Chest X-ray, PA view. Patient: 55 years old, sex F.
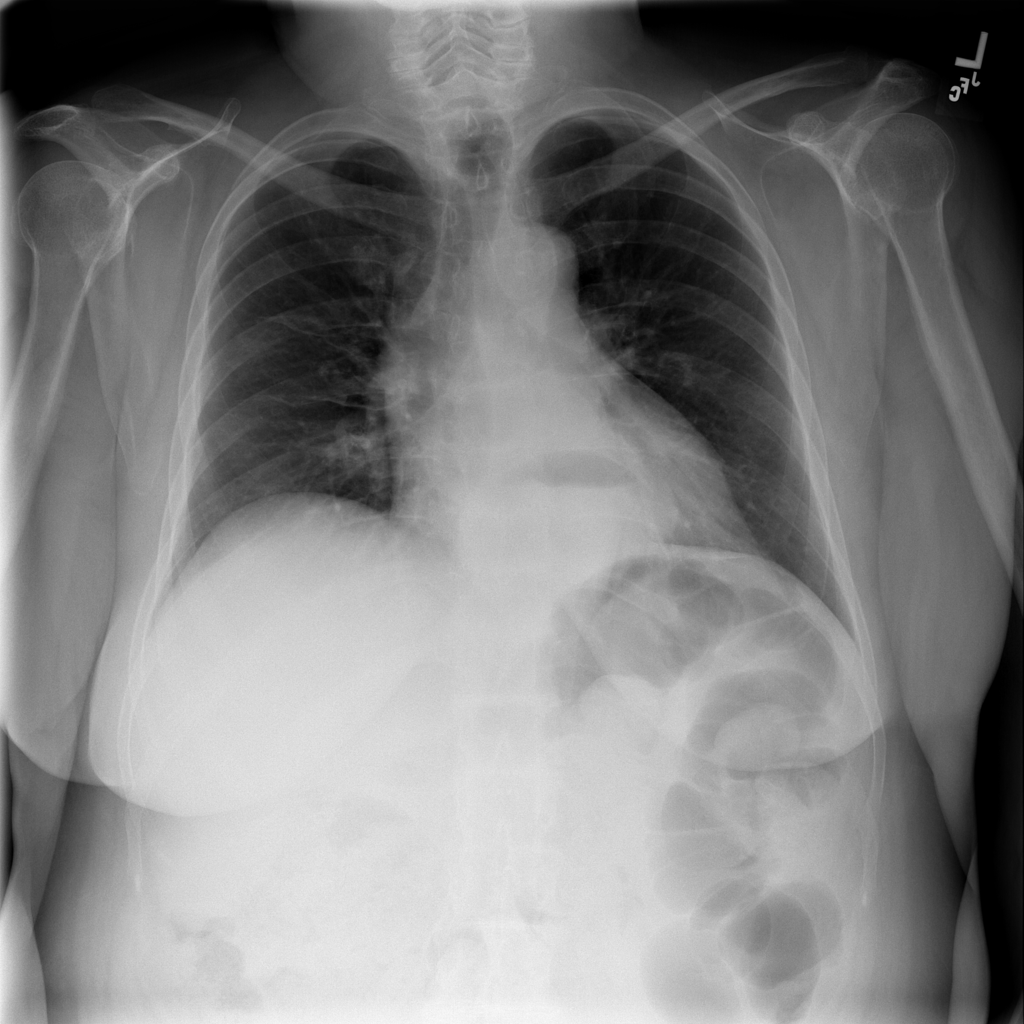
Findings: Atelectasis, Hernia